Question: However - Sometimes I see code like this :
'''
/*1*/ protected void Application_AuthenticateRequest(Object sender, EventArgs e)
/*2*/ {
/*3*/ if (HttpContext.Current.User != null)
/*4*/ {
/*5*/ if (HttpContext.Current.User.Identity.IsAuthenticated)
/*6*/ {
/*7*/ //...
/*8*/ HttpContext.Current.User = ....
/*9*/ //...
/*10*/ }
/*11*/ }
/*12*/ }
'''
Looking at line '#5' --
How can it ever be authenticated if line#8 is about to set authentication ?
I mean - line #8 is the one who set authentication for that request and when the request is finished , there is no for future requests. ( cookie expiration is merely - for how long to keep the persistent cookie).
- '#5''true'- '#3''null'
'begin_request''Application_AuthenticateRequest' -- I don't use membership engine.
---
placeholder :
<URL>

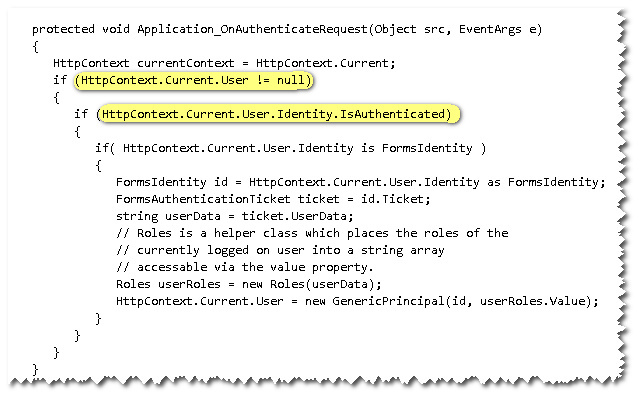
Answer: Line #3 can become null if the login cookie expires.
Line #5 is true if the user is logged in.
It can seem like these two methods go hand-in-hand and in fact they do. It can be easier to check for 'HttpRequest.IsAuthenticated'. For more information see here:
<URL>
And here:
<URL>
I do not have an answer to your main question though. Sorry.
In addition to my comment below you may find this link helps explain the abilities of adding roles to existing principles. <URL>